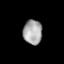
Tissue: lung
Cell type: Epithelial cells
Senescence score: 0.233
Nuclear area (px): 449
Mean DAPI intensity: 167.648